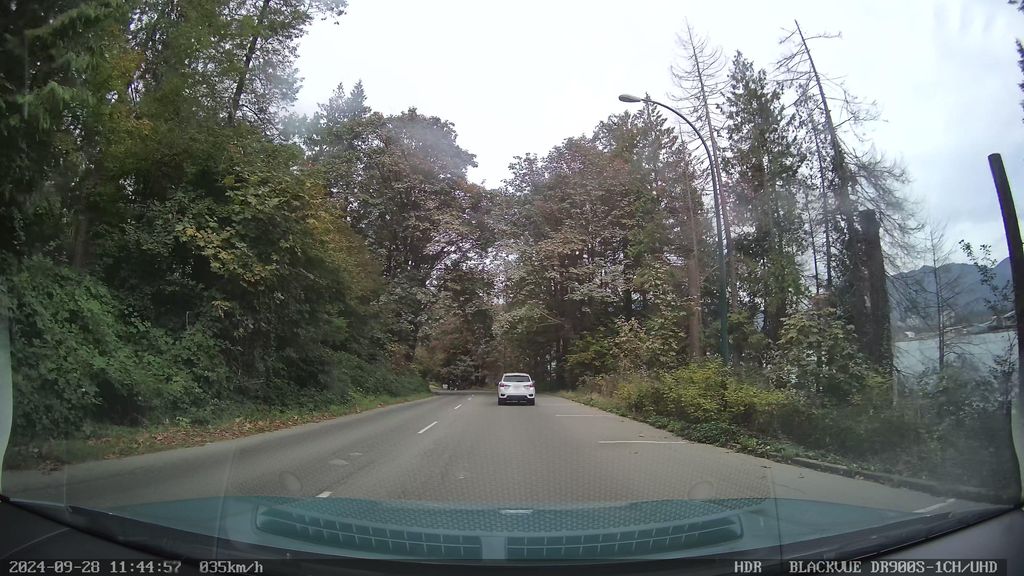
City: vancouver